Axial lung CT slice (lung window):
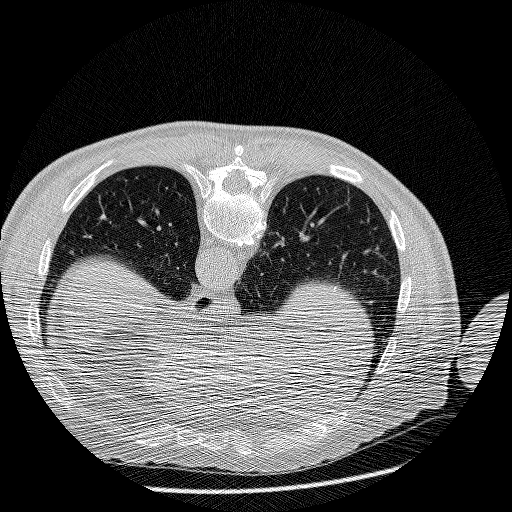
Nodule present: no